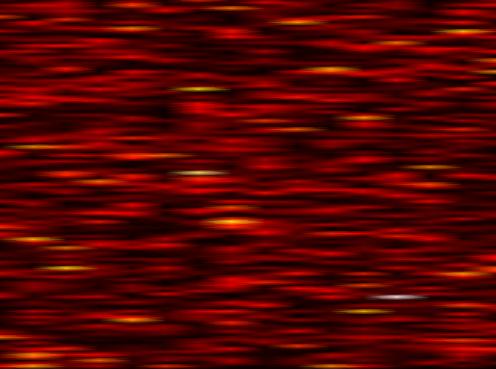
Label: FBMC